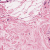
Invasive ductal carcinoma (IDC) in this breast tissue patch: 0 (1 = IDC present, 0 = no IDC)